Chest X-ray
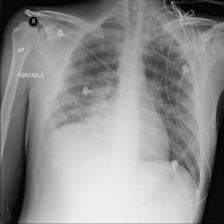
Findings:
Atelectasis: negative
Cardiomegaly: negative
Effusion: negative
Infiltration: positive
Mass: negative
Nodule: negative
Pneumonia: negative
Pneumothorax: negative
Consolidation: negative
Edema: negative
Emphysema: negative
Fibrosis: negative
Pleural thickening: negative
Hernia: negative